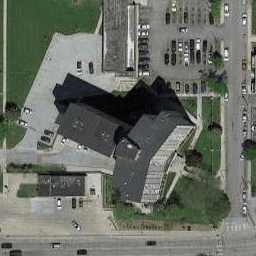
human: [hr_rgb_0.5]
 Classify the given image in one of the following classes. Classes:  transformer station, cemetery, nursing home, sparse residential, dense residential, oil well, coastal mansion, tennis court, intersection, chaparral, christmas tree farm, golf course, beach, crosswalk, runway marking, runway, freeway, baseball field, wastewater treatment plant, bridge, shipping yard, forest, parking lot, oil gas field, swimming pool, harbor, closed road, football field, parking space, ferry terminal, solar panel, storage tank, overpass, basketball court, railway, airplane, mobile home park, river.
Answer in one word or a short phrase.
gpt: nursing home